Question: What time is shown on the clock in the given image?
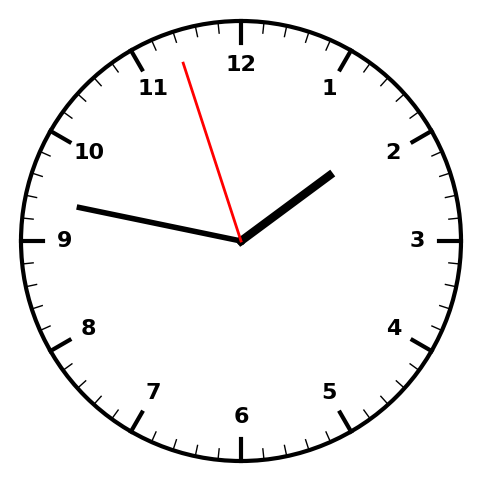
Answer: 01:46:57